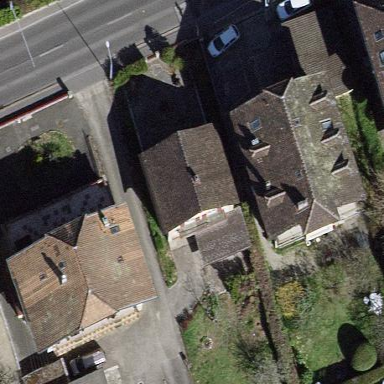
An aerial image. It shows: Detached building.